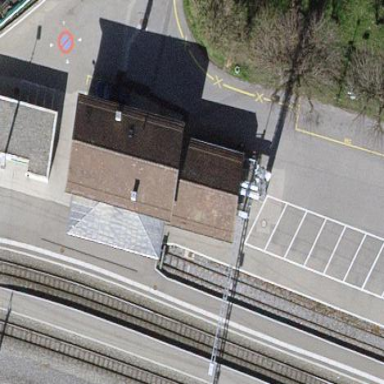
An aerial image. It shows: Building serving as railway station and public transport station.